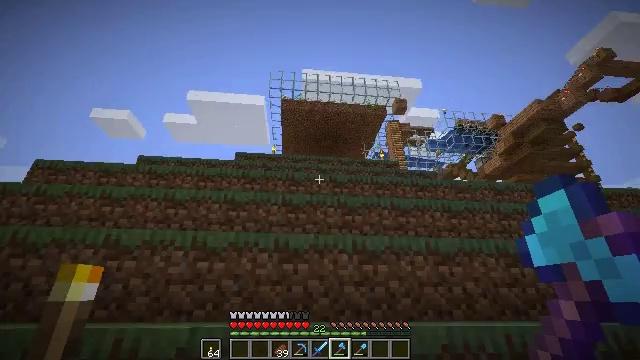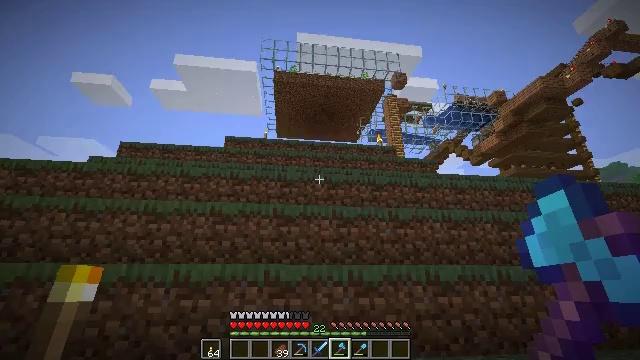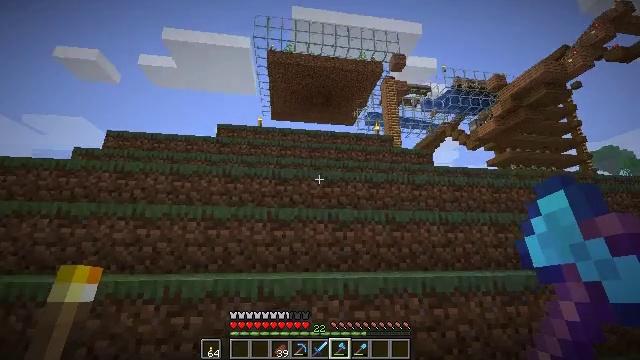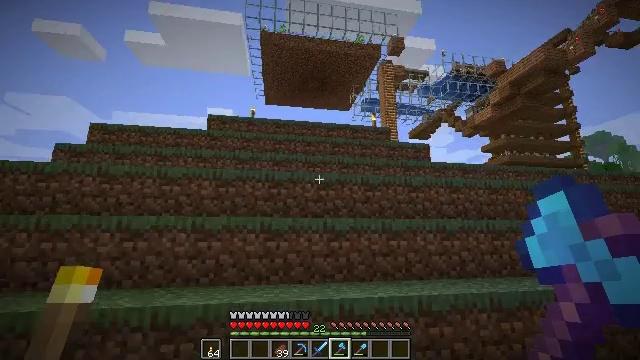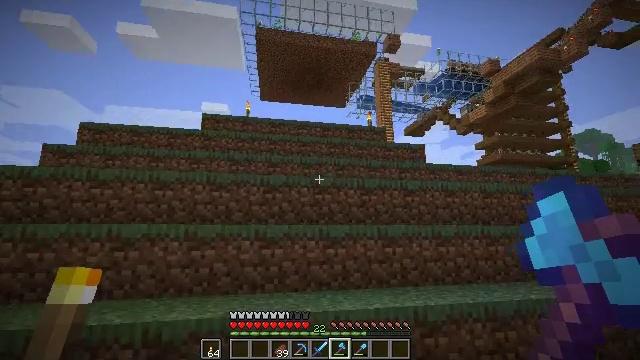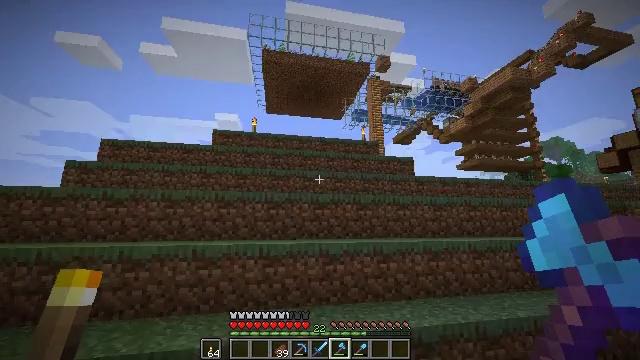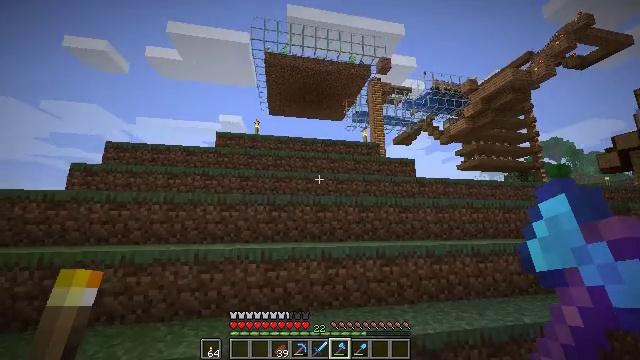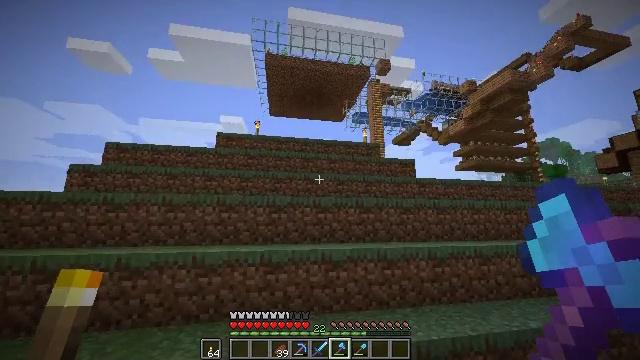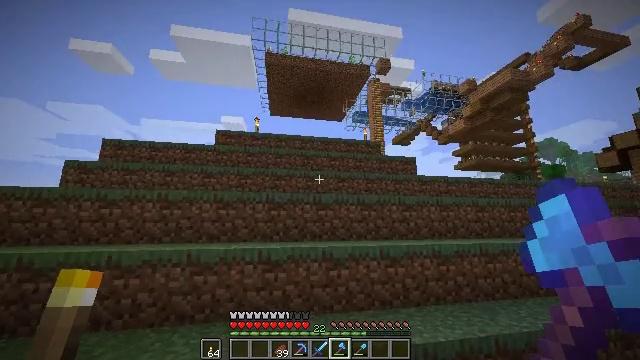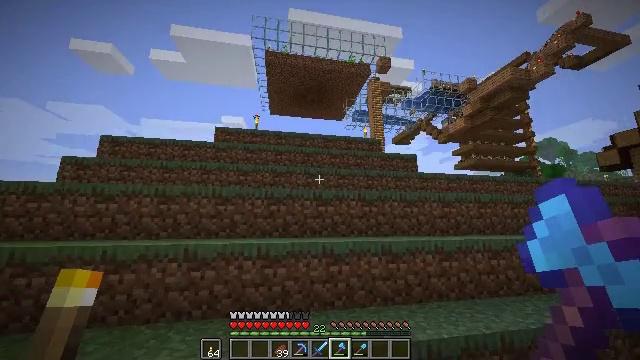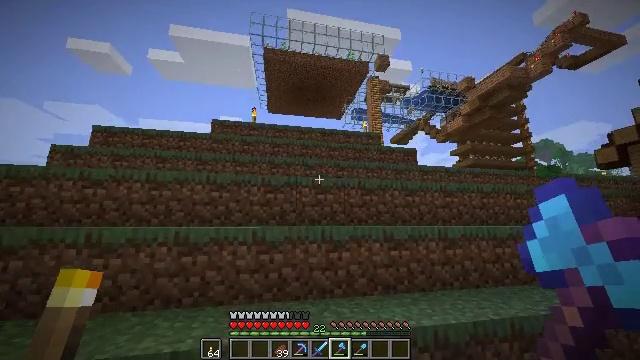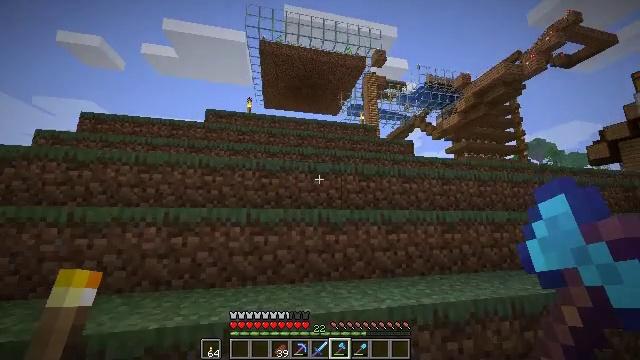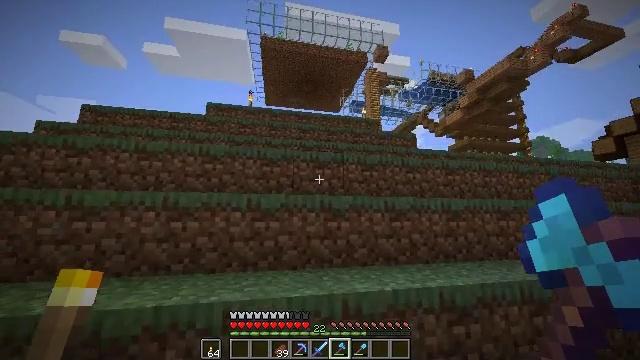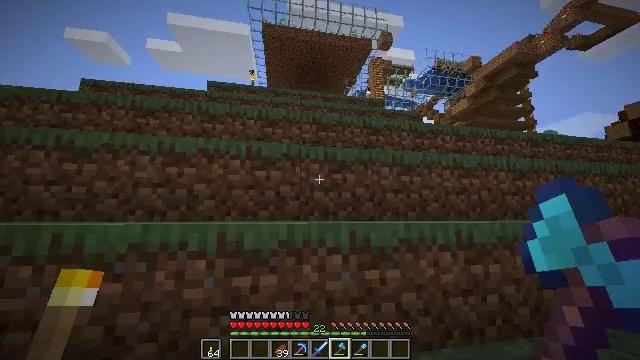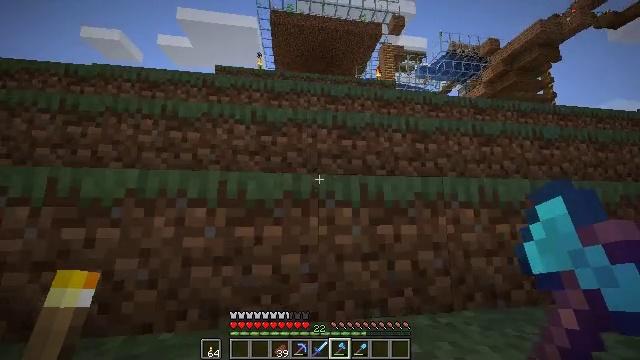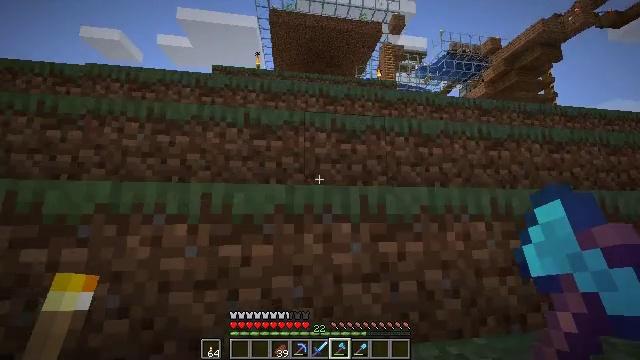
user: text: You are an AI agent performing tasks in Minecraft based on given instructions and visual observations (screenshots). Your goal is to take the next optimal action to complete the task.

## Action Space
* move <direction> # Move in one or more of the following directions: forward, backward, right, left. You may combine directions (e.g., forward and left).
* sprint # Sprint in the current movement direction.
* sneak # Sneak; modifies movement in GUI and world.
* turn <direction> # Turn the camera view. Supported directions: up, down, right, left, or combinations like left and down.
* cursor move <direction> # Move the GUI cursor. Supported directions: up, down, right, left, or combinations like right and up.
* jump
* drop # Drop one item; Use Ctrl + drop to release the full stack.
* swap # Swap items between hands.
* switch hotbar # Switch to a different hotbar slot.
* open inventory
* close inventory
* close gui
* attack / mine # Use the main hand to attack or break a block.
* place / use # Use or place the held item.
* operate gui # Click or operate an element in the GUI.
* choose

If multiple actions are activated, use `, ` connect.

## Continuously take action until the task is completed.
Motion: motion action
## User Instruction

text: Mine a chest to move it.
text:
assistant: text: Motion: move forward, turn right and down, jump
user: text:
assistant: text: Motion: move forward, turn right and down, jump
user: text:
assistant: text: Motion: move forward, sprint, turn right and down, jump
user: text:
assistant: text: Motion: move forward, sprint, turn right and down, jump
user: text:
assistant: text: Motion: move forward, sprint, jump
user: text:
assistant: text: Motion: move forward, sprint, jump
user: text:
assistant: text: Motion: move forward, sprint, jump
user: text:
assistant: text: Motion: move forward, jump
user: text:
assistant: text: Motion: move forward, jump
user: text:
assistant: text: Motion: move forward, sprint, jump
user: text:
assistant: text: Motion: move forward, sprint, turn right, jump
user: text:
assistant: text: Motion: move forward, sprint, jump
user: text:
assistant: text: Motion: move forward, sprint, jump
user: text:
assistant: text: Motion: move forward, turn left and down, jump
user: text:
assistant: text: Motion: move forward, jump
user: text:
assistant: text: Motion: move forward, jump
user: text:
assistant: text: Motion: move forward, jump
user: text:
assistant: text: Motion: move forward, sprint, jump
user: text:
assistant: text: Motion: move forward, sprint, jump
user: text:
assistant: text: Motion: move forward, sprint, jump
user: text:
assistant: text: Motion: move forward, jump
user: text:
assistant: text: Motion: move forward, jump
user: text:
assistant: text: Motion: move forward, turn left, jump
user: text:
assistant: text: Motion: move forward, sprint, turn left and down, jump
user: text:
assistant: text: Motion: move forward, sprint, turn down, jump
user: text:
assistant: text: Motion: move forward, sprint, turn down, jump
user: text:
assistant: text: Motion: move forward, jump
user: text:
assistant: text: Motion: move forward, jump
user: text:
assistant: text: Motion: move forward, jump
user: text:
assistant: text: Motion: move forward, sprint, jump